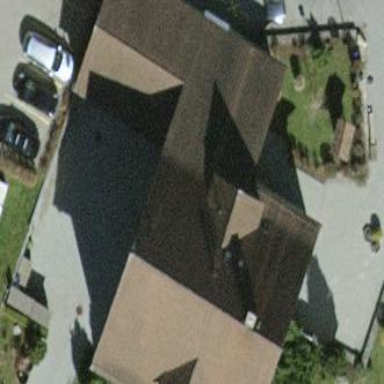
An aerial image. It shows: Gabled roof adorns the apartments building.